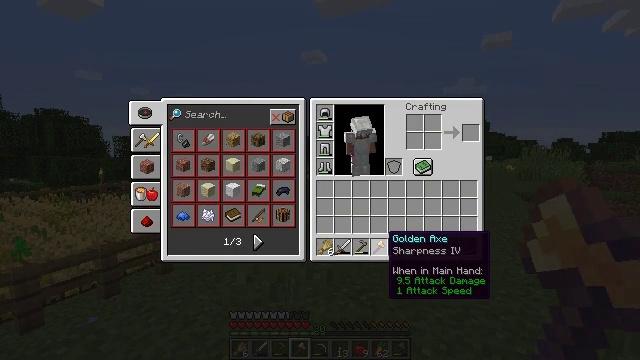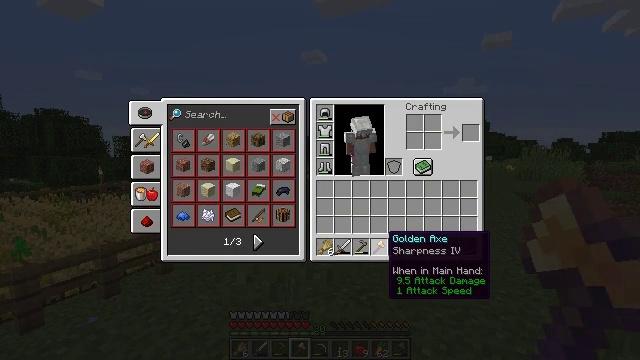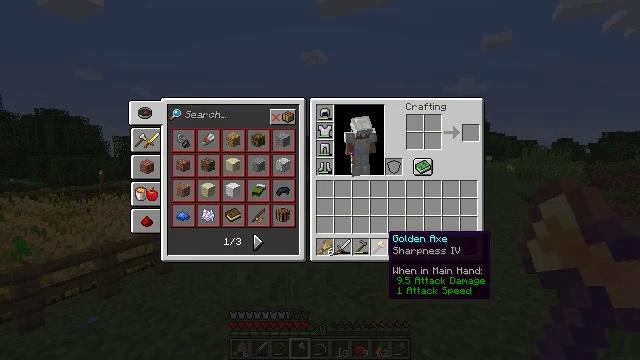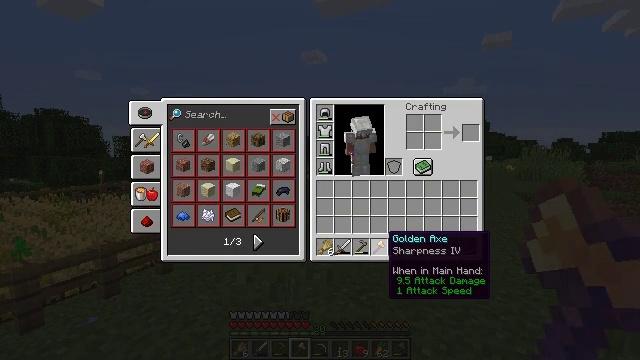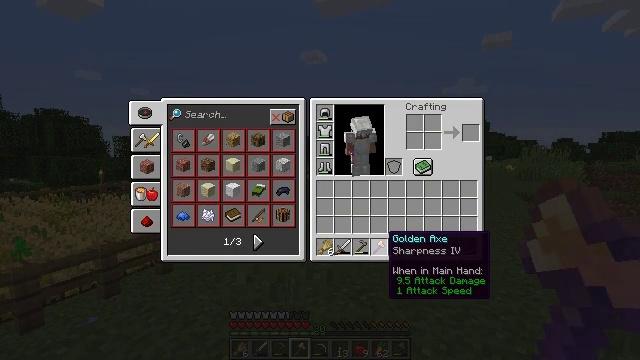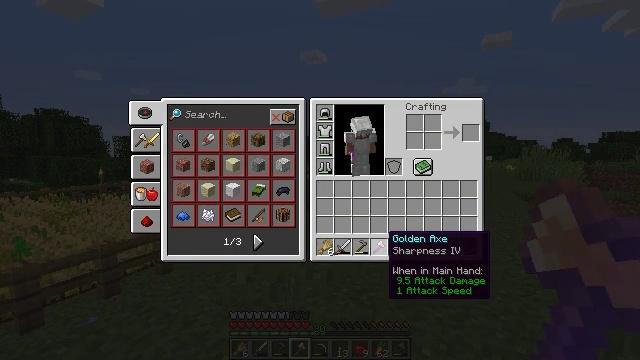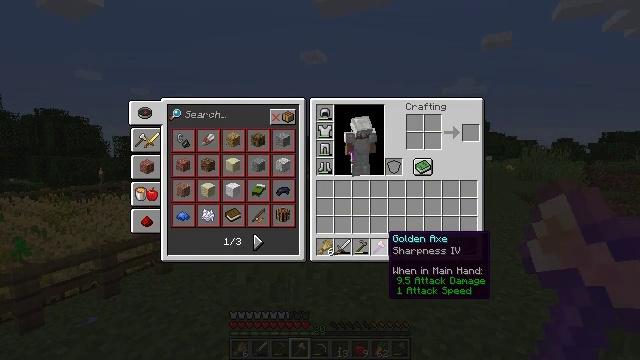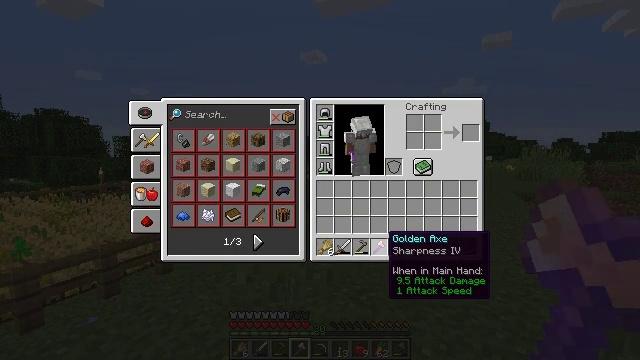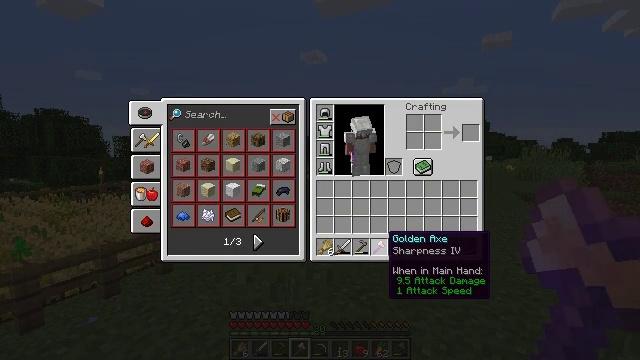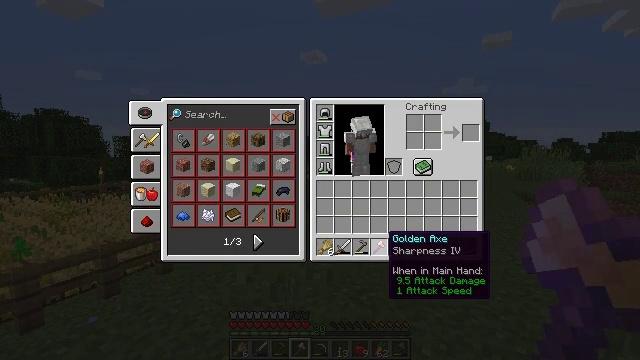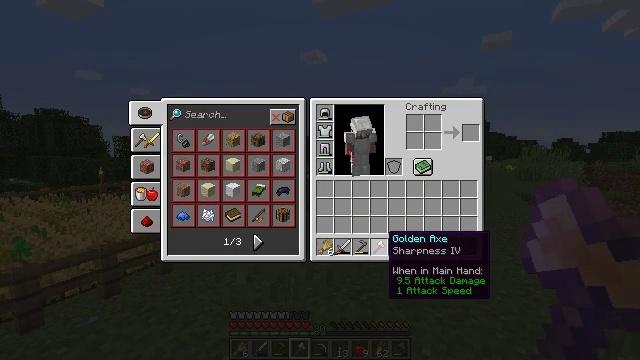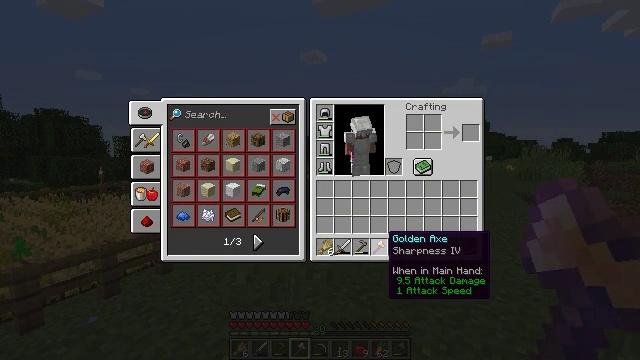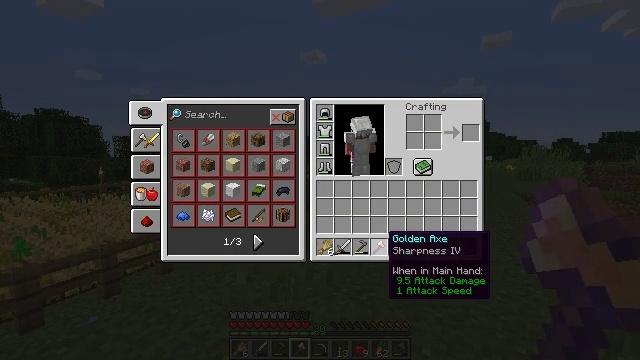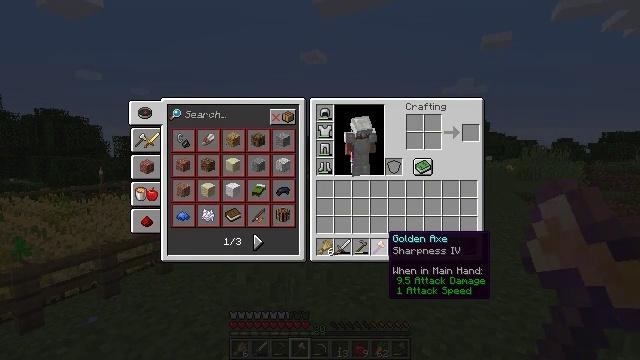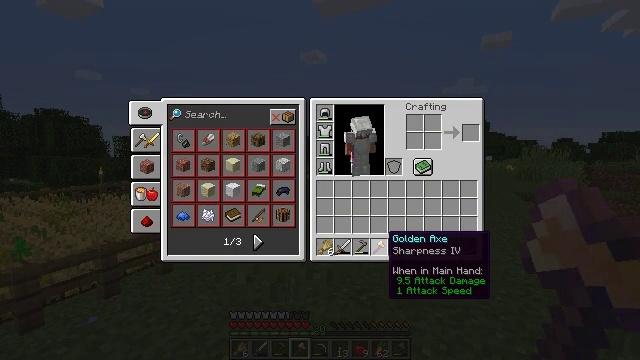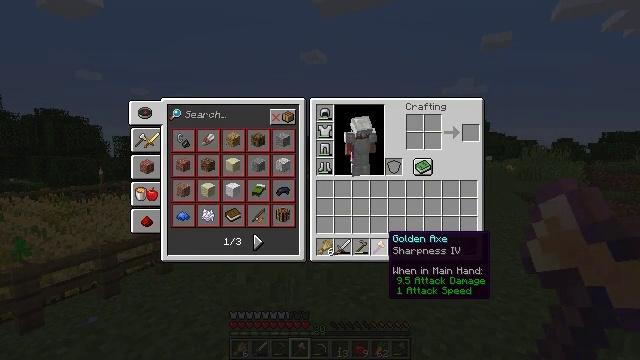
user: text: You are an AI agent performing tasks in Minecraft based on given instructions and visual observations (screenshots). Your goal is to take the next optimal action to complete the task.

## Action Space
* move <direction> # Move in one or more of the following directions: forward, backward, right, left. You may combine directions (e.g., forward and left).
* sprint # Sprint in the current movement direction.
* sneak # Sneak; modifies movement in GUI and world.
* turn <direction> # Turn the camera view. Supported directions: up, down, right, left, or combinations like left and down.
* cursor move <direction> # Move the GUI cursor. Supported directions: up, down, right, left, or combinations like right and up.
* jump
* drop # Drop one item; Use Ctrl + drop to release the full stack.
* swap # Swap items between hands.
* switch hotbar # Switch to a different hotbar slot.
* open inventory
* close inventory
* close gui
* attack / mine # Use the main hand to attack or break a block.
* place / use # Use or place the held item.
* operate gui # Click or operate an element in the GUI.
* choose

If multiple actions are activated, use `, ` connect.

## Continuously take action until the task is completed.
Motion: motion action
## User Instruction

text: Gather oak logs from trees.
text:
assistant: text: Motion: no_op
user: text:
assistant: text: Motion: no_op
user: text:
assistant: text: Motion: no_op
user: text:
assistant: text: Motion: no_op
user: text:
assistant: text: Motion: no_op
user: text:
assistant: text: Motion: no_op
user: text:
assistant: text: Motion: no_op
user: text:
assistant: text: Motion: no_op
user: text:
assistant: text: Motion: no_op
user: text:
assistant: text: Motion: no_op
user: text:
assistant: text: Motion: no_op
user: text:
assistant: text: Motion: no_op
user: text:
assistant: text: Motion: no_op
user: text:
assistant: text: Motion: no_op
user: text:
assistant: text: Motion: no_op
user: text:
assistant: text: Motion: no_op
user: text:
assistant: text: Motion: no_op
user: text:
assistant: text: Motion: no_op
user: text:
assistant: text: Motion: no_op
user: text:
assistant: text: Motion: no_op
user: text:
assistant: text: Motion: no_op
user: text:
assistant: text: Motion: no_op
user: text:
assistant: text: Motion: no_op
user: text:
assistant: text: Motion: no_op
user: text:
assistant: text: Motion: no_op
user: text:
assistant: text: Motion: no_op
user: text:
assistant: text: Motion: no_op
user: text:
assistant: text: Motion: no_op
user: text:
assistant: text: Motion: cursor move right
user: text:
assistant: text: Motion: cursor move right